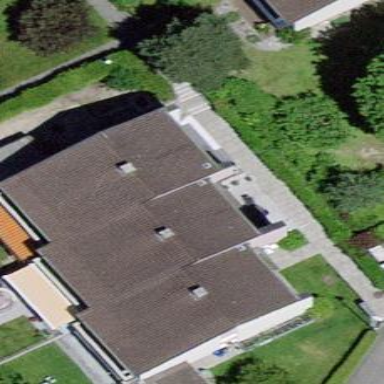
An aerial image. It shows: Terrace building with gabled roof made of roof tiles.